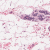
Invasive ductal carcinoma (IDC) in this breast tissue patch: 0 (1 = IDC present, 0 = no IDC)